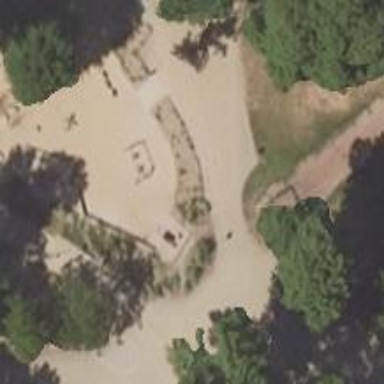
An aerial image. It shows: Playground with slide.